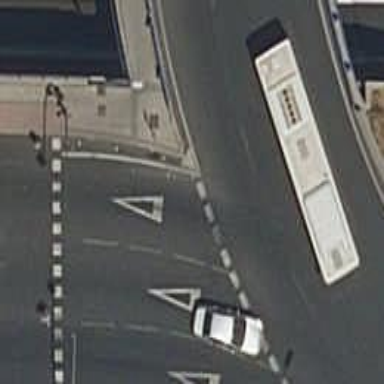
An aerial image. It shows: Road with "give way" sign.